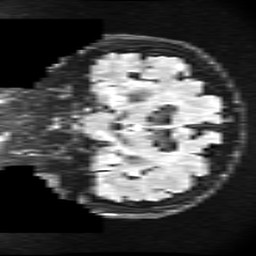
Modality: FLAIR
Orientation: coronal
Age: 63
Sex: male
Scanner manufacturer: ge
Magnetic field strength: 3 T
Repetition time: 11 s
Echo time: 0.1497 s